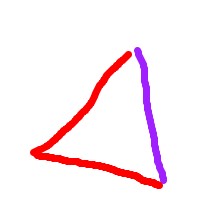
Shape: triangle